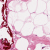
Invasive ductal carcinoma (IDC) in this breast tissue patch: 0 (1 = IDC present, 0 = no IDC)